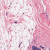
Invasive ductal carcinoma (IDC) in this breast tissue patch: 0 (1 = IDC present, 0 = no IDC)